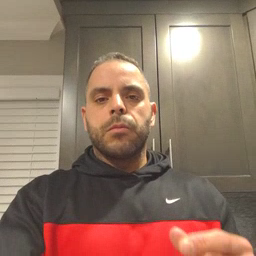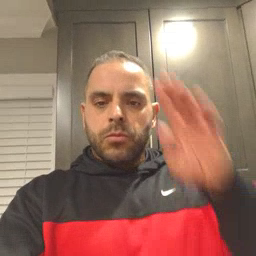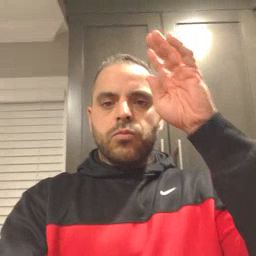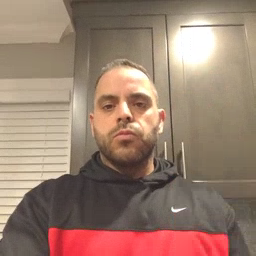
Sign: pretend